Question: The project runs in Simulator and on the device,
but when I try to archive it, I get pointless error messages:
'''
<command line>:2:10: Macro name missing
<command line>:3:9: Macro names must be identifiers
'''

P.S. I would like to add more details, however I completly don't understand what can be a reason for that.
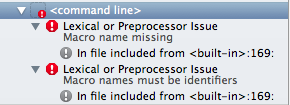
Answer: I checked my macro and found error.
I added earlier 'RELEASE = 1' to release macros, but because I used spaces(as I do in code),
it became 3 different macroses: 'RELEASE', '=', '1'.
So I just fix that and error gone.